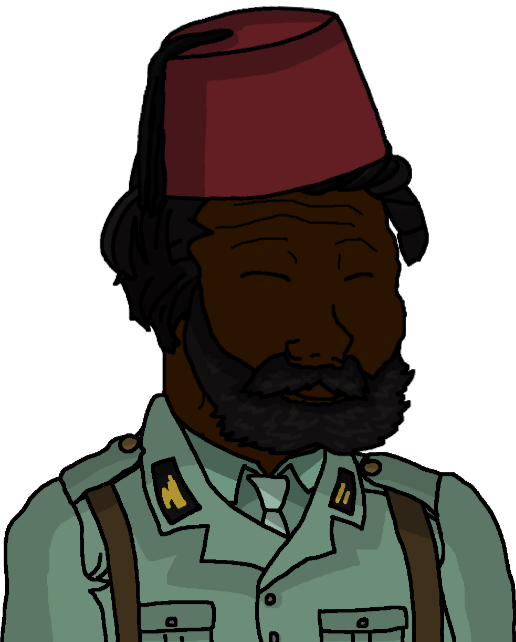
Label: 5_Blackjak